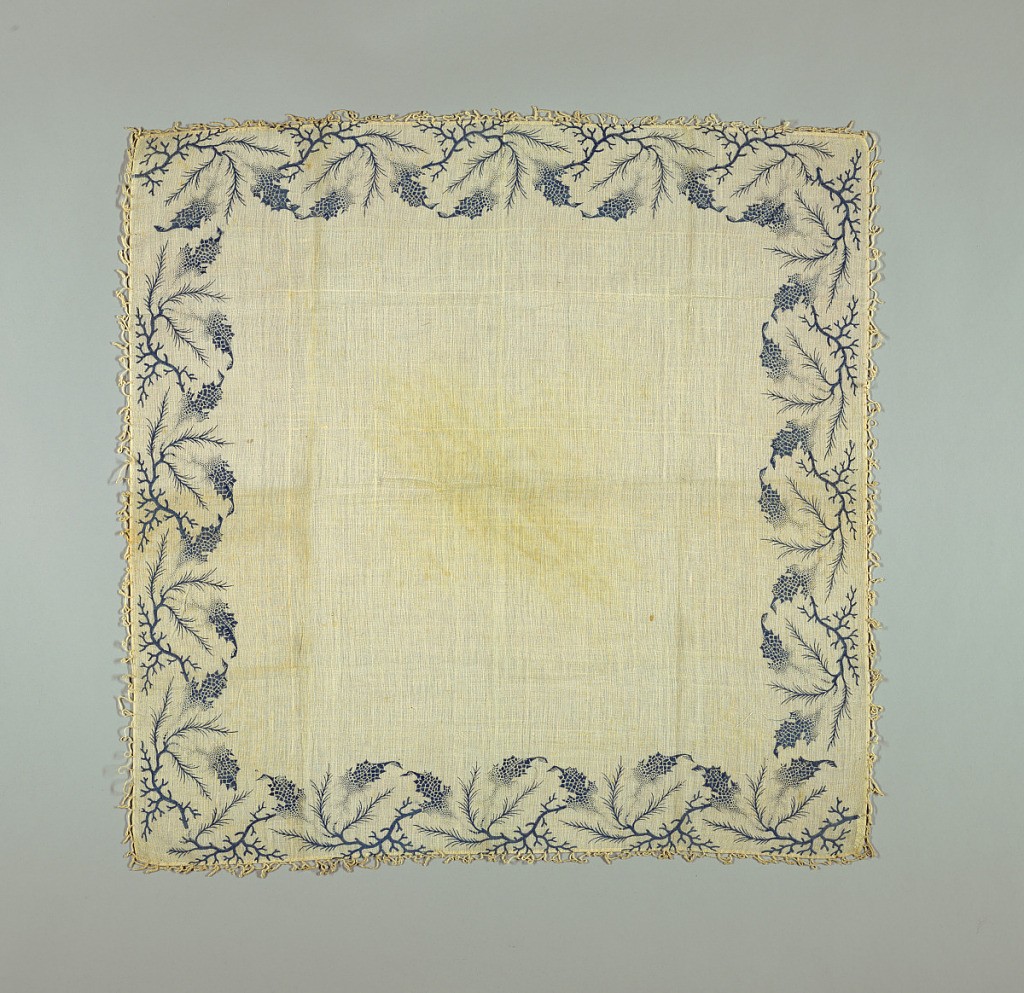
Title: Square
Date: late 19th century
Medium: cotton Technique: printed
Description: White muslin square kerchief with a looped edge. Blue border design in a pattern resembling seaweed and coral.